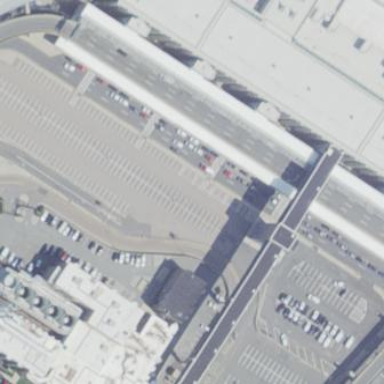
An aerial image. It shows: Parking area with surface.